Field crop: maize
Growth stage: 1
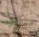
Species: salsola